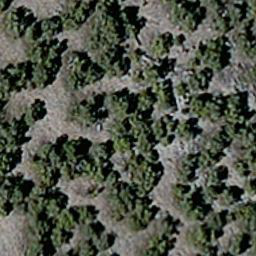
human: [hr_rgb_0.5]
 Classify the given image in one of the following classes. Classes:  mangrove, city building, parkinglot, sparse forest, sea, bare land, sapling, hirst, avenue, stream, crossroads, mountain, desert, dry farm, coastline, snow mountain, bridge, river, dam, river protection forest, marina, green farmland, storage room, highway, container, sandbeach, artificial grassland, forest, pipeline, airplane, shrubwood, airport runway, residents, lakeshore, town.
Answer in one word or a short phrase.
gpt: sparse forest